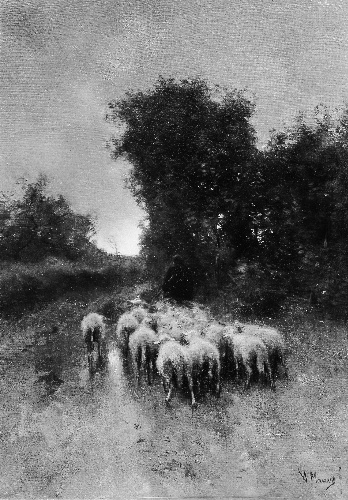
Title: Twilight
Artist: Anton Mauve
Artist bio: Dutch, Zaandam 1838–1888 Arnhem
Object type: Painting
Classification: Paintings
Medium: Oil on canvas
Dimensions: 25 7/8 x 17 7/8 in. (65.7 x 45.4 cm)
Department: European Paintings
Credit line: Bequest of Benjamin Altman, 1913
Accession year: 1914
Repository: Metropolitan Museum of Art, New York, NY
Tags: Sheep|Shepherds